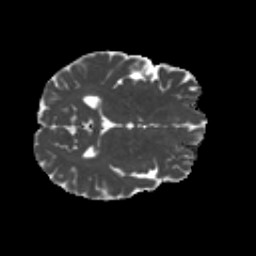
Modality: MD
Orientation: axial
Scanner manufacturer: siemens
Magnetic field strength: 3 T
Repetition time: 4.16 s
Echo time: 0.0806 s